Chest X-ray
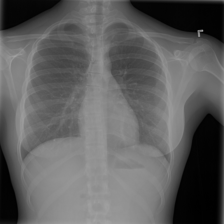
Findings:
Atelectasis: negative
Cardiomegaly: negative
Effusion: negative
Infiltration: negative
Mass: negative
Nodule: negative
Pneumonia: negative
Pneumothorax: negative
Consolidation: negative
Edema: negative
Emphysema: negative
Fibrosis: negative
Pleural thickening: negative
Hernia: negative